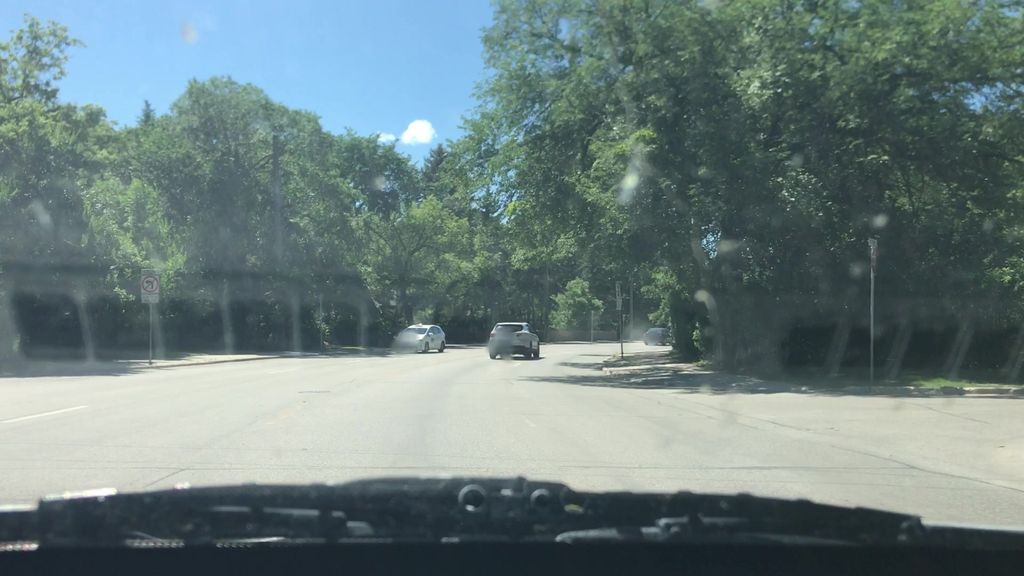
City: winnipeg